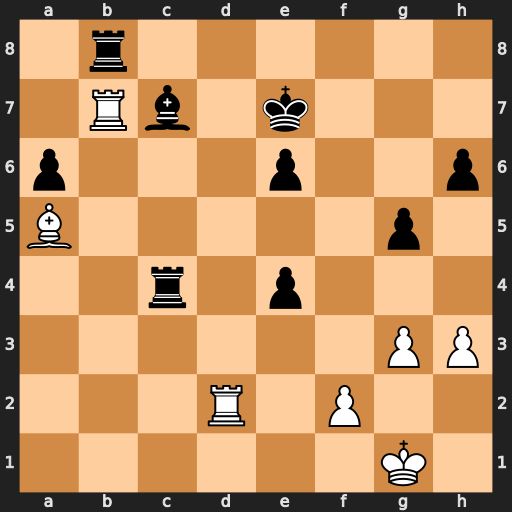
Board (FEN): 1r6/1Rb1k3/p3p2p/B5p1/2r1p3/6PP/3R1P2/6K1
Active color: w
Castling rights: -
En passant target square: -
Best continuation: Rxc7+ Rxc7 Bxc7